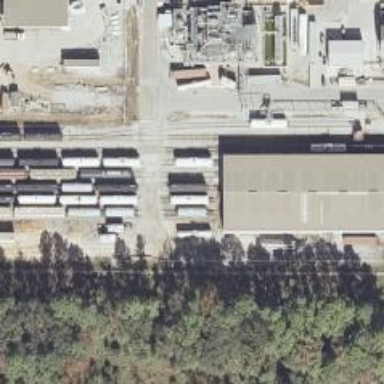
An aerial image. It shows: Rail spur service.